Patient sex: M
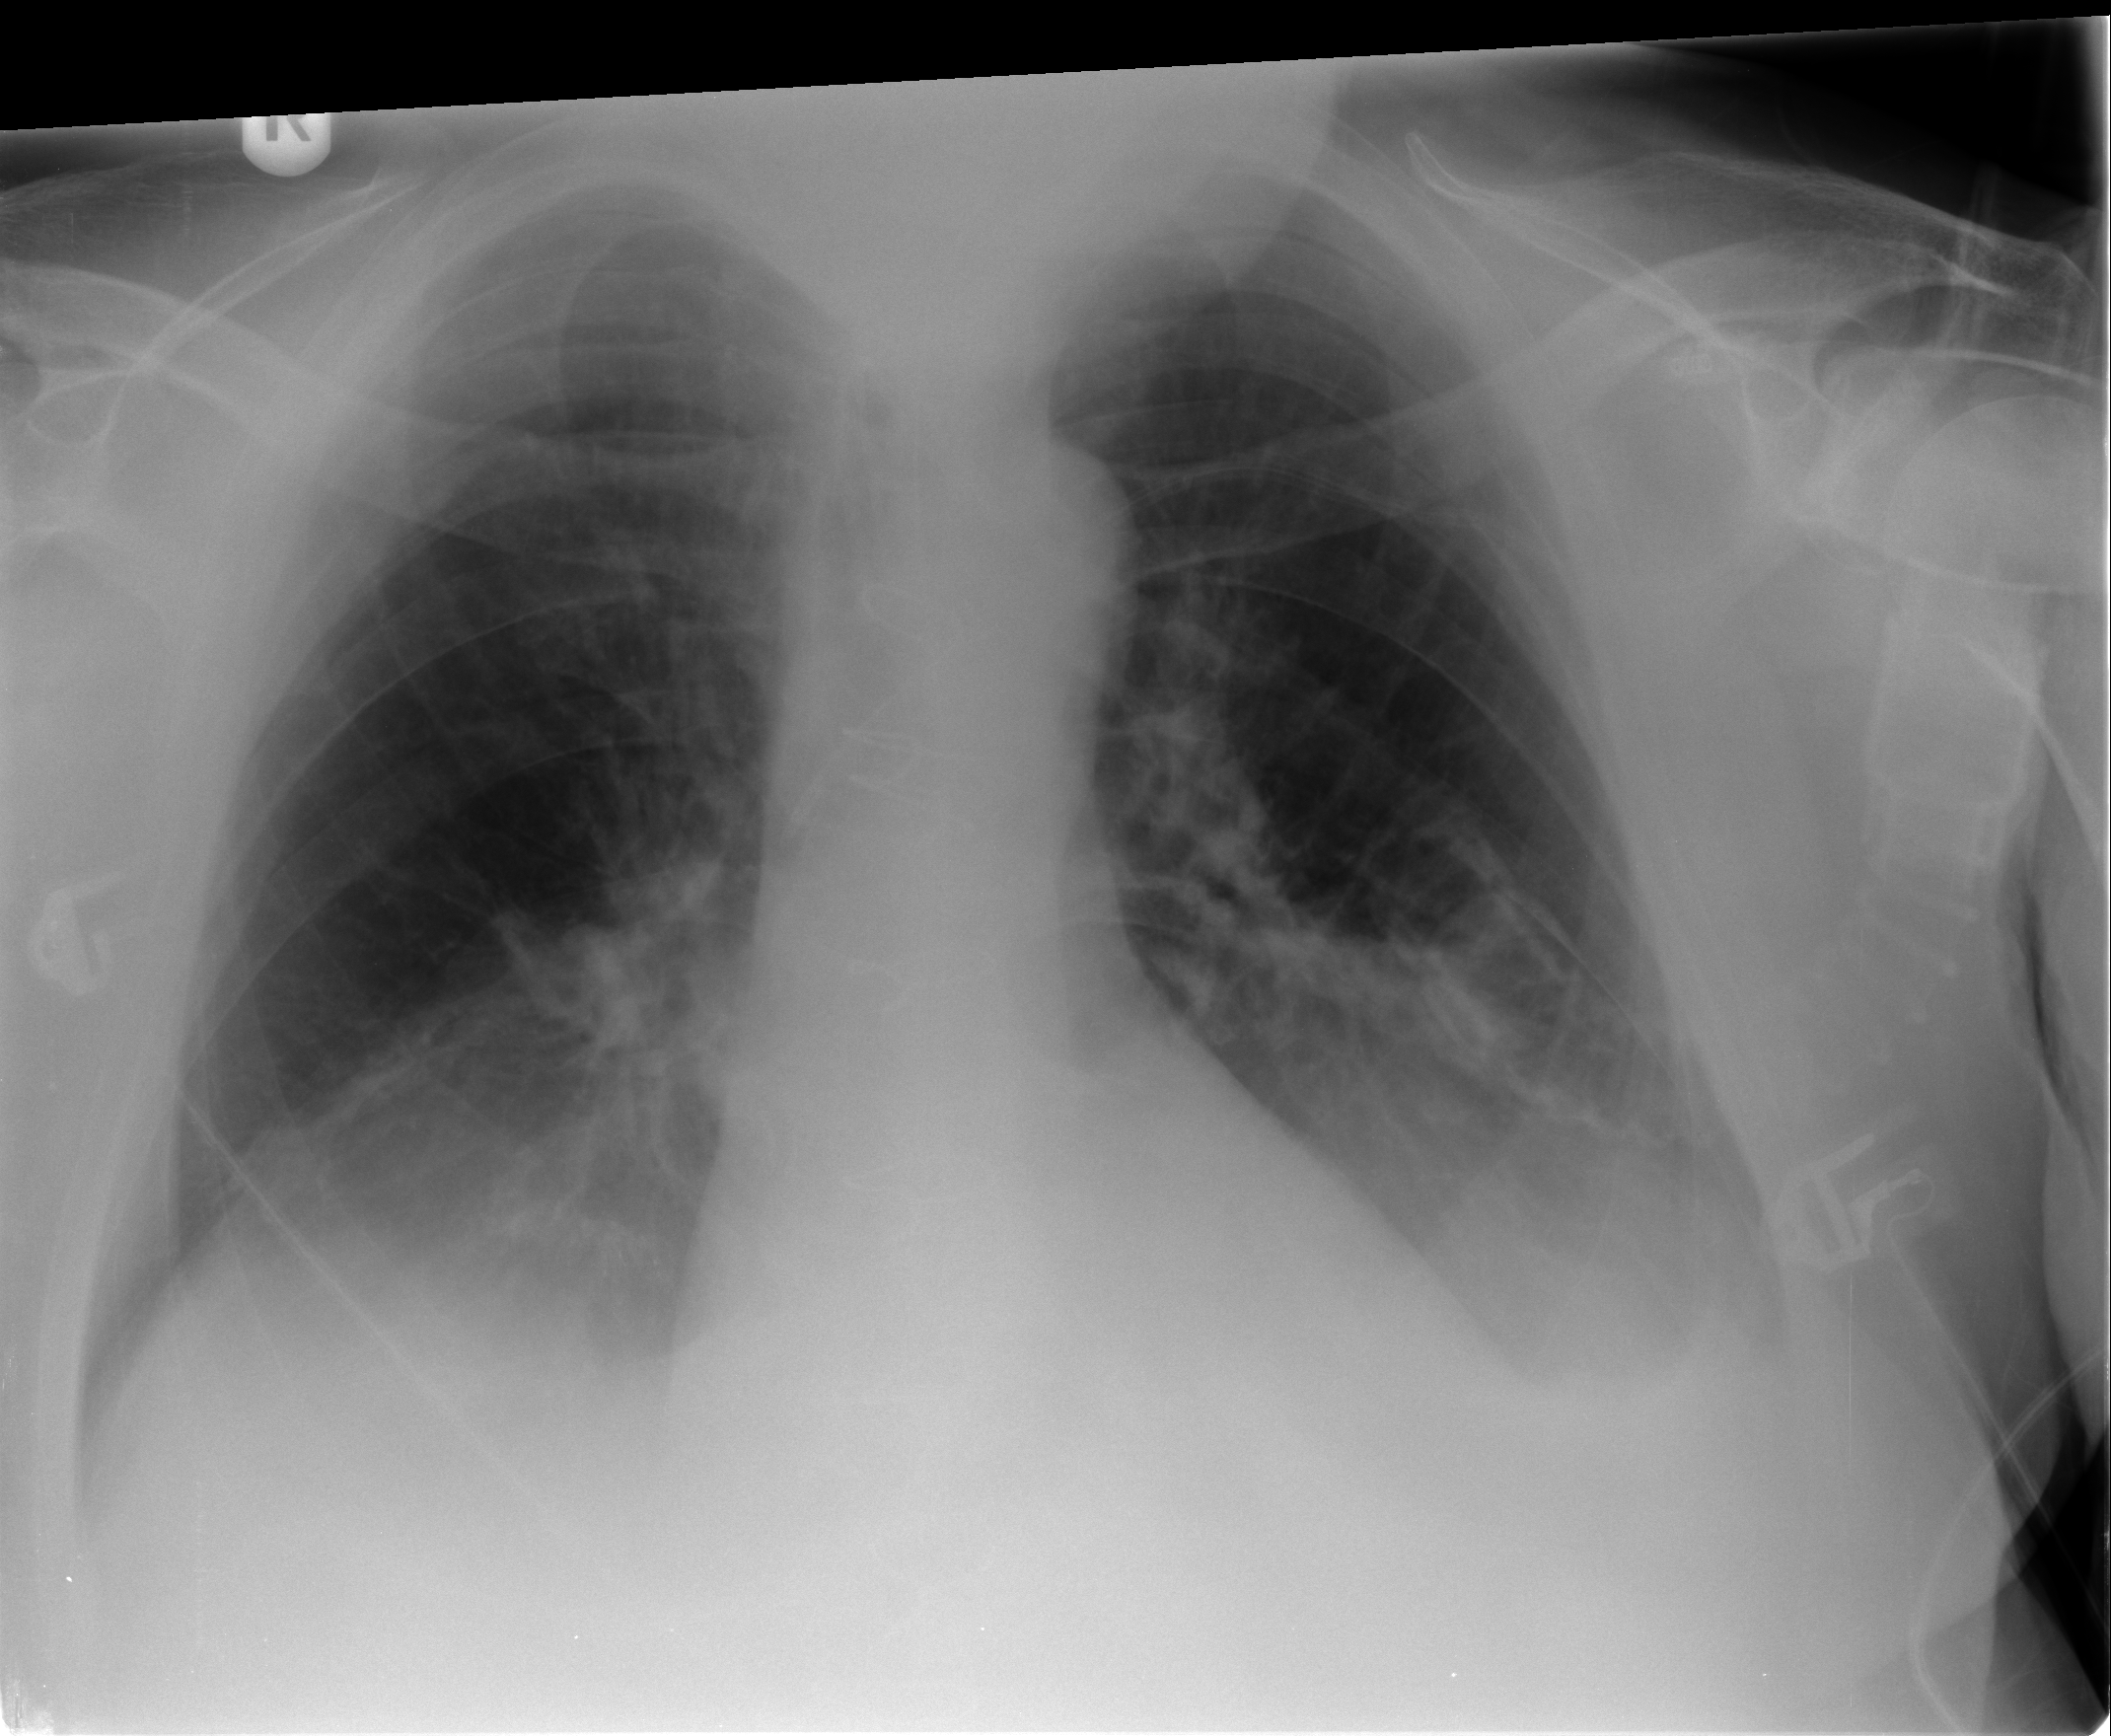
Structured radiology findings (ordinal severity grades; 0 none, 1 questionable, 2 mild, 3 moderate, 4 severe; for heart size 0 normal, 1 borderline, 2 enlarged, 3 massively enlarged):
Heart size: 0
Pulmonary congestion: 0
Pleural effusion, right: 2
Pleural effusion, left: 2
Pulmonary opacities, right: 0
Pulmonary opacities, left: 0
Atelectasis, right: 2
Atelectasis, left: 2